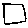
Label: square